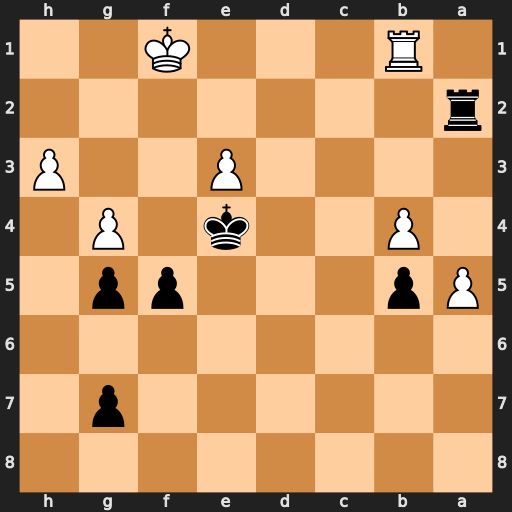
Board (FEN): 8/6p1/8/Pp3pp1/1P2k1P1/4P2P/r7/1R3K2
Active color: b
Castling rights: -
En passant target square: -
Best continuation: f4 exf4 gxf4 g5 f3